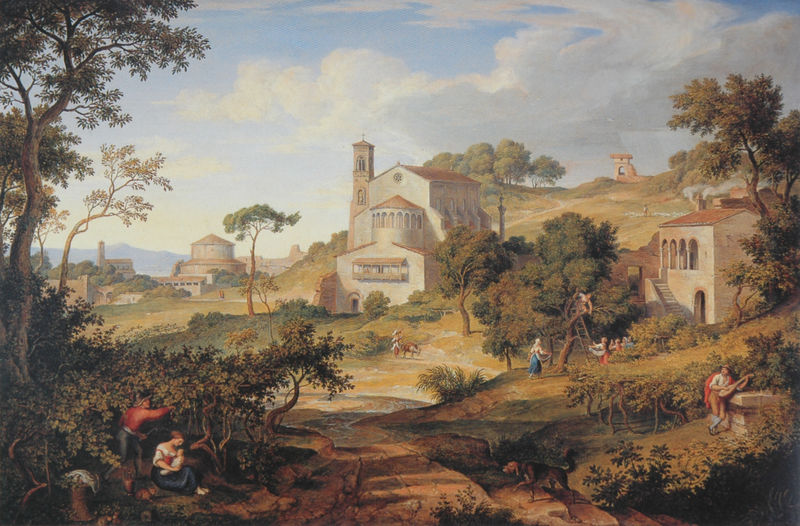
Titel: SS. Achille e Nereo an der Via Appia
Künstler: Joseph Anton Koch
Institution: (Privatbesitz)
Schlagwörter: baum, berg, blau, felsen, gemälde, himmel, laub, mann, schatten, wasser, weiß, wolken, bäume, fluss, grün, kirchturm, landschaft, menschen, sitzen, stadt, äste, braun, fenster, frau, hell, licht, männer, strasse, säulen, dach, gebäude, gras, haus, hund, obst, rot, tier, tiere, weg, wiese, alt, mensch, bild, instrument, bach, erde, horizont, häuser, hügel, natur, zweige, busch, büsche, gebüsch, kirche, sonne, kind, mutter, gitarre, musik, musiker, wald, arbeit, kinder, turm, pflücken, sommer, bogen, italien, ernte, berge, dorf, dächer, baby, kuppel, romantik, krieg, leiter, treppe, treppen, musikinstrument, sitzt, stufen, galerie, loggia, ruine, antike, idyll, stillen, rom, portal, apsis, rundbögen, florenz, kapelle, hügeö, tempel, laute, mandoline, arkadien, leier, weise, fot, basilika, zentralbau, strebepfeiler, gitarrenspieler, ernete, menschnen, #, #berge, bogen ruine